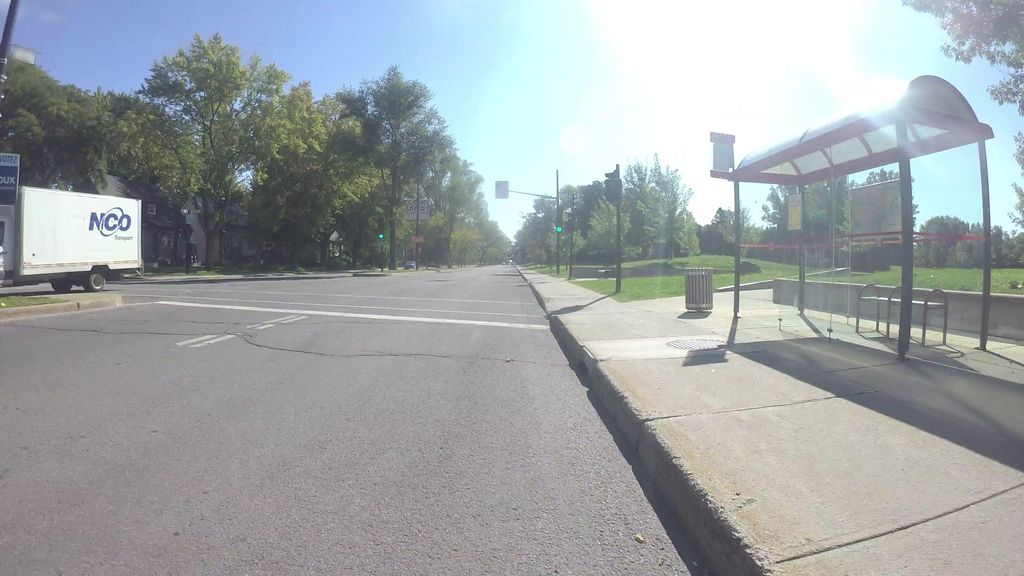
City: montreal